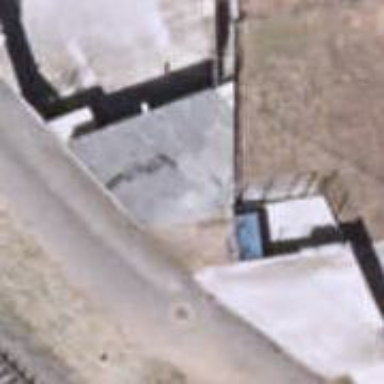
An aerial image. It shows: Shed.